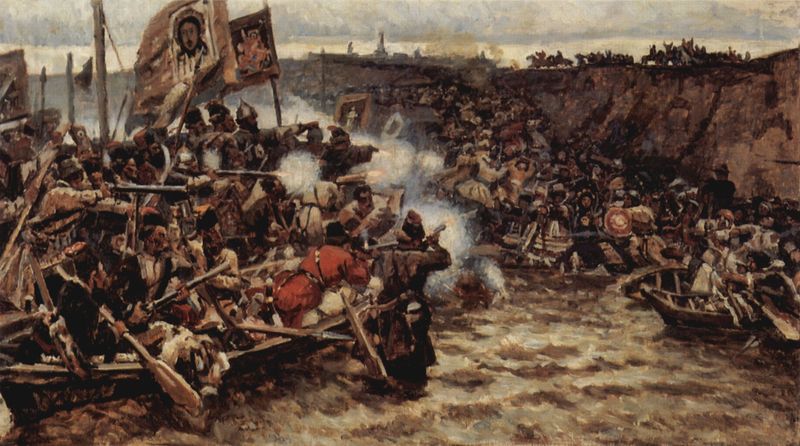
Titel: Die Eroberung Sibiriens durch Jermak
Künstler: Wassilij Iwanowitsch Surikow
Standort: Moskva
Institution: Tretjakow-Galerie
Schlagwörter: angriff, felsen, gemälde, himmel, kampf, meer, wasser, wolken, menschen, ocker, sand, see, stadt, ufer, braun, grau, hintergrund, hüte, männer, rot, masse, menge, geschichte, historie, tod, öl, horizont, qualm, rauch, realismus, england, front, boote, paddel, pferde, reiter, ruder, turm, gischt, küste, schiff, schiffe, segel, strand, wellen, fahnen, fahne, flagge, abhang, russland, hang, klippen, steilhang, dorf, steil, amerika, masten, banner, dampf, krieg, landung, querformat, schlacht, historienbild, soldaten, ruderboot, ruderer, rudern, klippe, steilküste, ebbe, kanone, waten, schilder, uniform, waffen, gemetzel, waffe, staub, armee, heer, kämpfen, wimpel, helme, verteidiger, christus, jesus, gewehr, kavallerie, gegner, mittelalter, eroberung, kreuzzug, kanonen, flinte, flaggen, gewehre, marine, jerusalem, hinterhalt, russen, ikone, erdtöne, schießen, standarte, pulver, schiesspulver, gefecht, historisch, russisch, schuss, schiffchen, schilde, seeschlacht, menscen, bot, ikonen, pulverdampf, steilufer, indianer, gewimmel, erschiessen, fuer, reiterei, musketen, hussar, kosaken, repin, mauren, kamp, muskete, entern, padeln, angreifer, schüsse, hussaren, schlachtenszene, christenheit, ausbooten, keuzzüge, kriegszene, schieüen, schießbüchsen, schußwaffen, fahnern, sewastopol, gedrängel, faleze, erfoberung